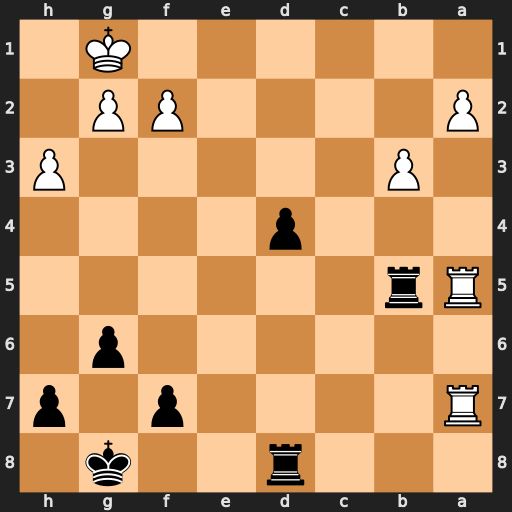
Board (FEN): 3r2k1/R4p1p/6p1/Rr6/3p4/1P5P/P4PP1/6K1
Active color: b
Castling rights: -
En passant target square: -
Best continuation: Rxa5 Rxa5 d3